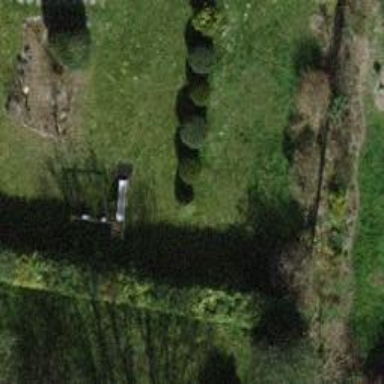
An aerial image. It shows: Hedge acting as barrier.